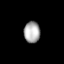
Tissue: lung
Cell type: Others
Senescence score: 0.241
Nuclear area (px): 342
Mean DAPI intensity: 167.775